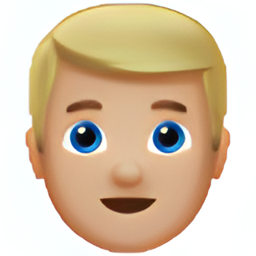
Name: blond man type 3
Emoji: 👱🏼‍♂️
Group: People & Body
Sub-group: person